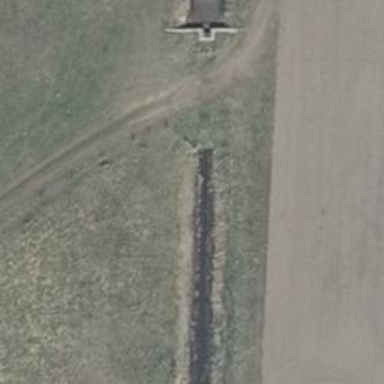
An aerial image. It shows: Culvert tunnel.